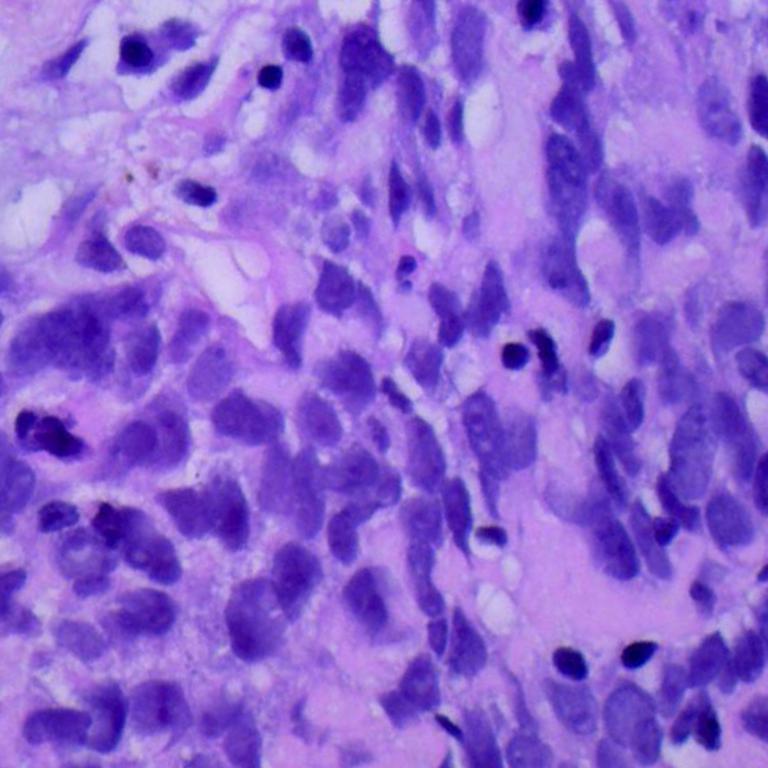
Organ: lung
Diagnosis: squamous carcinomas